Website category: phone
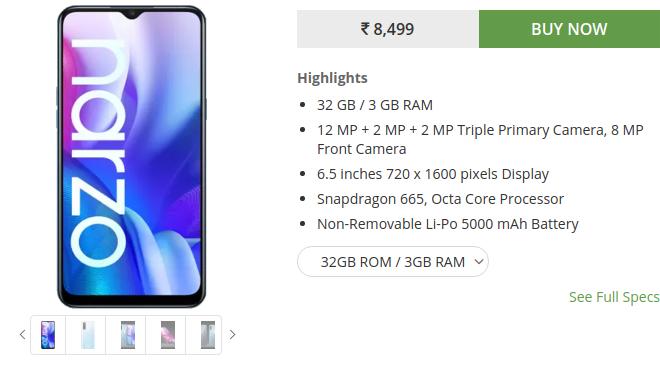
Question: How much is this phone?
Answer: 8,499

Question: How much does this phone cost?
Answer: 8,499

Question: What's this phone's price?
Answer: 8,499

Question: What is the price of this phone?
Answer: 8,499

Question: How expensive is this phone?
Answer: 8,499

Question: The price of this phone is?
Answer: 8,499

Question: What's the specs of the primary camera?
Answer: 12 MP + 2 MP + 2 MP Triple Primary Camera

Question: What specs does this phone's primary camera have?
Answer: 12 MP + 2 MP + 2 MP Triple Primary Camera

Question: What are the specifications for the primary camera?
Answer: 12 MP + 2 MP + 2 MP Triple Primary Camera

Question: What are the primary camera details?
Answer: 12 MP + 2 MP + 2 MP Triple Primary Camera

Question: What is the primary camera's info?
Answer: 12 MP + 2 MP + 2 MP Triple Primary Camera

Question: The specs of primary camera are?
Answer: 12 MP + 2 MP + 2 MP Triple Primary Camera

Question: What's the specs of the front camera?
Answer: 8 MP Front Camera

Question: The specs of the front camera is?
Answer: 8 MP Front Camera

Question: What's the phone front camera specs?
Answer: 8 MP Front Camera

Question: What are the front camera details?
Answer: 8 MP Front Camera

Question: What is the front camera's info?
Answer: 8 MP Front Camera

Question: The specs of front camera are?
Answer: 8 MP Front Camera

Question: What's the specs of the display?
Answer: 6.5 inches 720 x 1600 pixels Display

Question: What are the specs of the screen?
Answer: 6.5 inches 720 x 1600 pixels Display

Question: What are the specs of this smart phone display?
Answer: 6.5 inches 720 x 1600 pixels Display

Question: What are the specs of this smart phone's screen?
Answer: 6.5 inches 720 x 1600 pixels Display

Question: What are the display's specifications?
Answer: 6.5 inches 720 x 1600 pixels Display

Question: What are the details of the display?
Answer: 6.5 inches 720 x 1600 pixels Display

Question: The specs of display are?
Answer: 6.5 inches 720 x 1600 pixels Display

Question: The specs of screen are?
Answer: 6.5 inches 720 x 1600 pixels Display

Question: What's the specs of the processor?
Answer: Snapdragon 665, Octa Core Processor

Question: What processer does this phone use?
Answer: Snapdragon 665, Octa Core Processor

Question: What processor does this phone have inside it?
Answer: Snapdragon 665, Octa Core Processor

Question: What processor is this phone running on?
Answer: Snapdragon 665, Octa Core Processor

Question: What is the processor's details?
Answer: Snapdragon 665, Octa Core Processor

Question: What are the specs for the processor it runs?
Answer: Snapdragon 665, Octa Core Processor

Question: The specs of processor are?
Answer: Snapdragon 665, Octa Core Processor